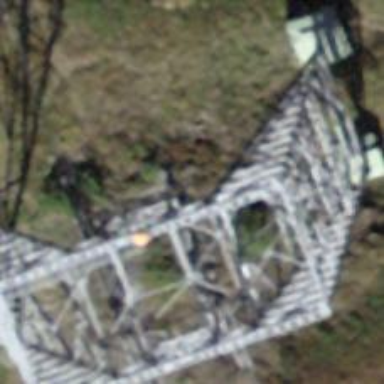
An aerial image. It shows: Pylon used for aerialway.